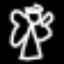
Label: angel